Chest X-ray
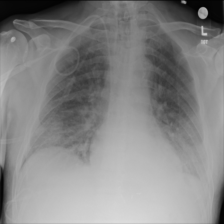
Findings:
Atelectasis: negative
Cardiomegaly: negative
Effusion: negative
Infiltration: positive
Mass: negative
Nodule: negative
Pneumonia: negative
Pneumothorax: negative
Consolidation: negative
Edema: negative
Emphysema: negative
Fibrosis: negative
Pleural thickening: negative
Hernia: negative